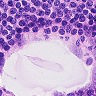
Metastatic tissue present: no